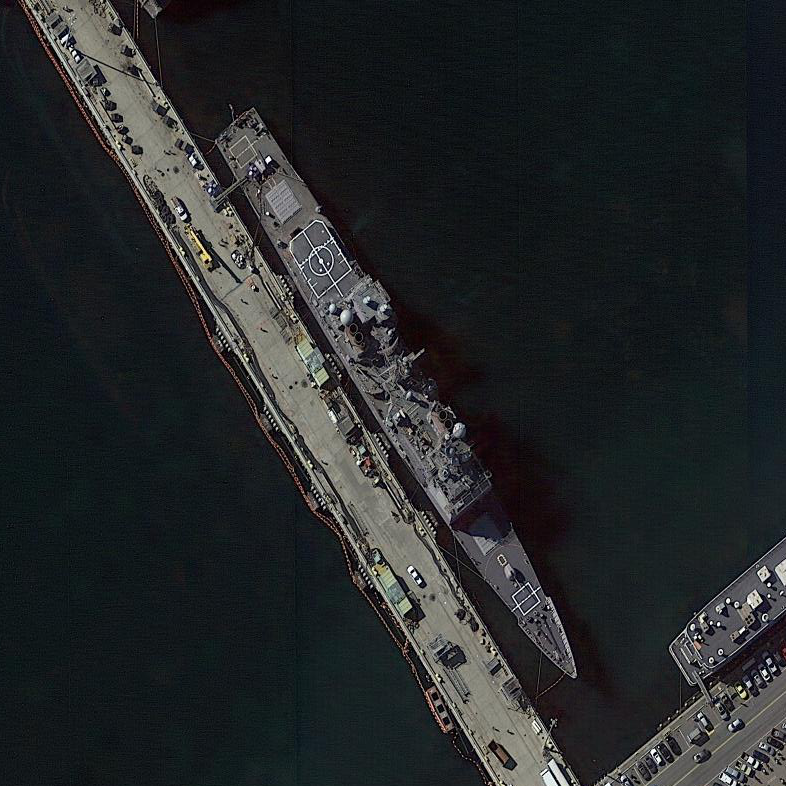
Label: cruiser